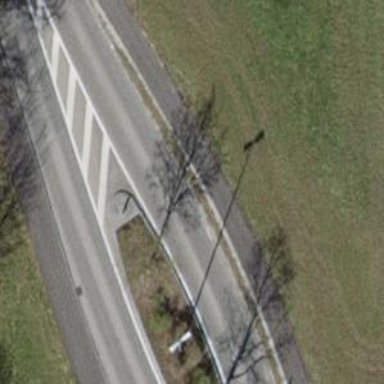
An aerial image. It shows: Bus stop with platform for public transport.